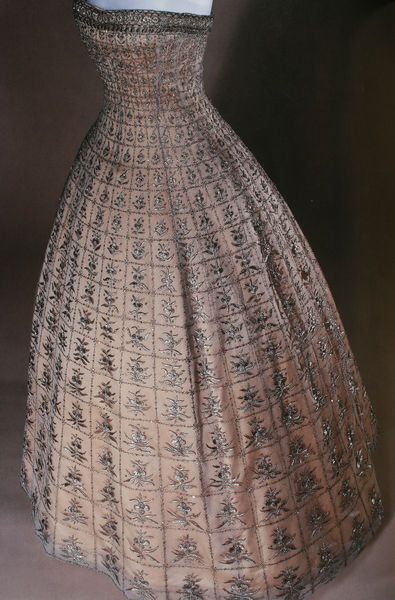
Titel: Abendkleid
Künstler: Christian Dior
Standort: Kyoto (Japan)
Institution: Kyoto Costume Institute
Schlagwörter: blau, blätter, schatten, weiß, gelb, grün, ausschnitt, blume, blumen, braun, decolte, frau, grau, kariert, kleid, pastell, schwarz, rose, ball, beige, hochformat, karo, karriert, mode, muster, ornament, rock, falten, lang, samt, silber, weit, ärmel, bestickt, stickerei, stoff, blatt, pflanze, pflanzen, tanzen, borte, prinzessin, rokoko, rosa, schön, seide, zart, taille, modell, farben, formen, schmal, glanz, dekor, floral, ornamente, verzierung, robe, glänzend, faltenwurf, edel, model, abendkleid, satin, foto, fotografie, photographie, gemustert, karos, schulterfrei, eng, puppe, china, quadrate, silbern, hüfte, chic, korsett, ständer, hochzeit, stickereien, quadrat, viereck, vierecke, korsage, reifrock, tailliert, ausgestellt, ballkleid, enf, bodenlang, corsage, stick, ärmellos, brautkleid, florales muster, hochzeitskleid, schwazr, wallend, fashion, modedesign, abendrobe, damenkleid, bestickung, trägerlos, schulterlos, frauenkleid, ärmelos, bandeau, bestickungen, bustierkleid, silberfäden, puppu, reifenrock, bandeaukleid, chinesische zeichen, cinderella